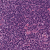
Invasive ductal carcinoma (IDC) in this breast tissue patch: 1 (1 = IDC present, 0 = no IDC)